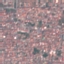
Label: Residential